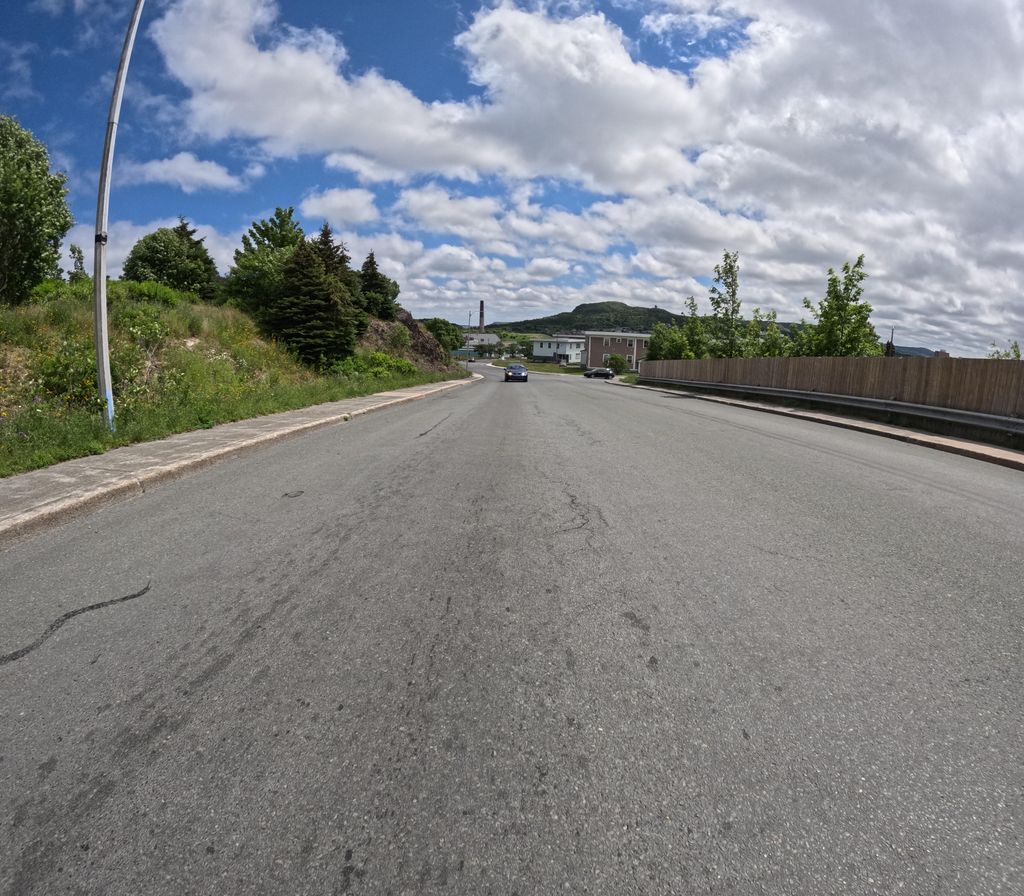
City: st_johns